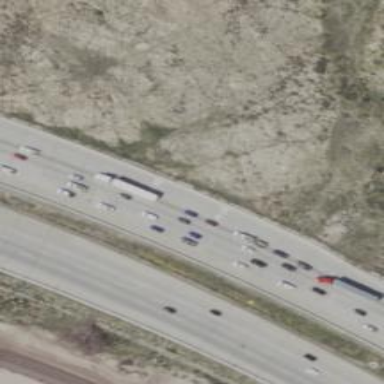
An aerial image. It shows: Motorway.